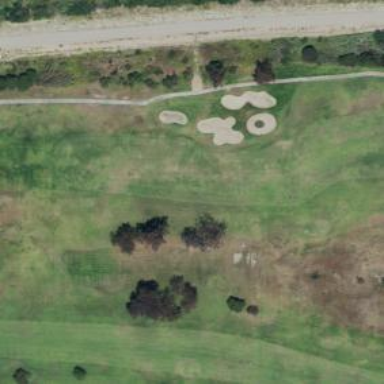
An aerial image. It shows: View of golf hole.